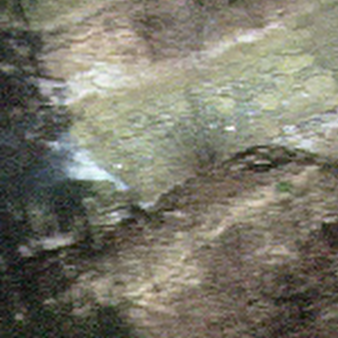
Label: other